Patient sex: M
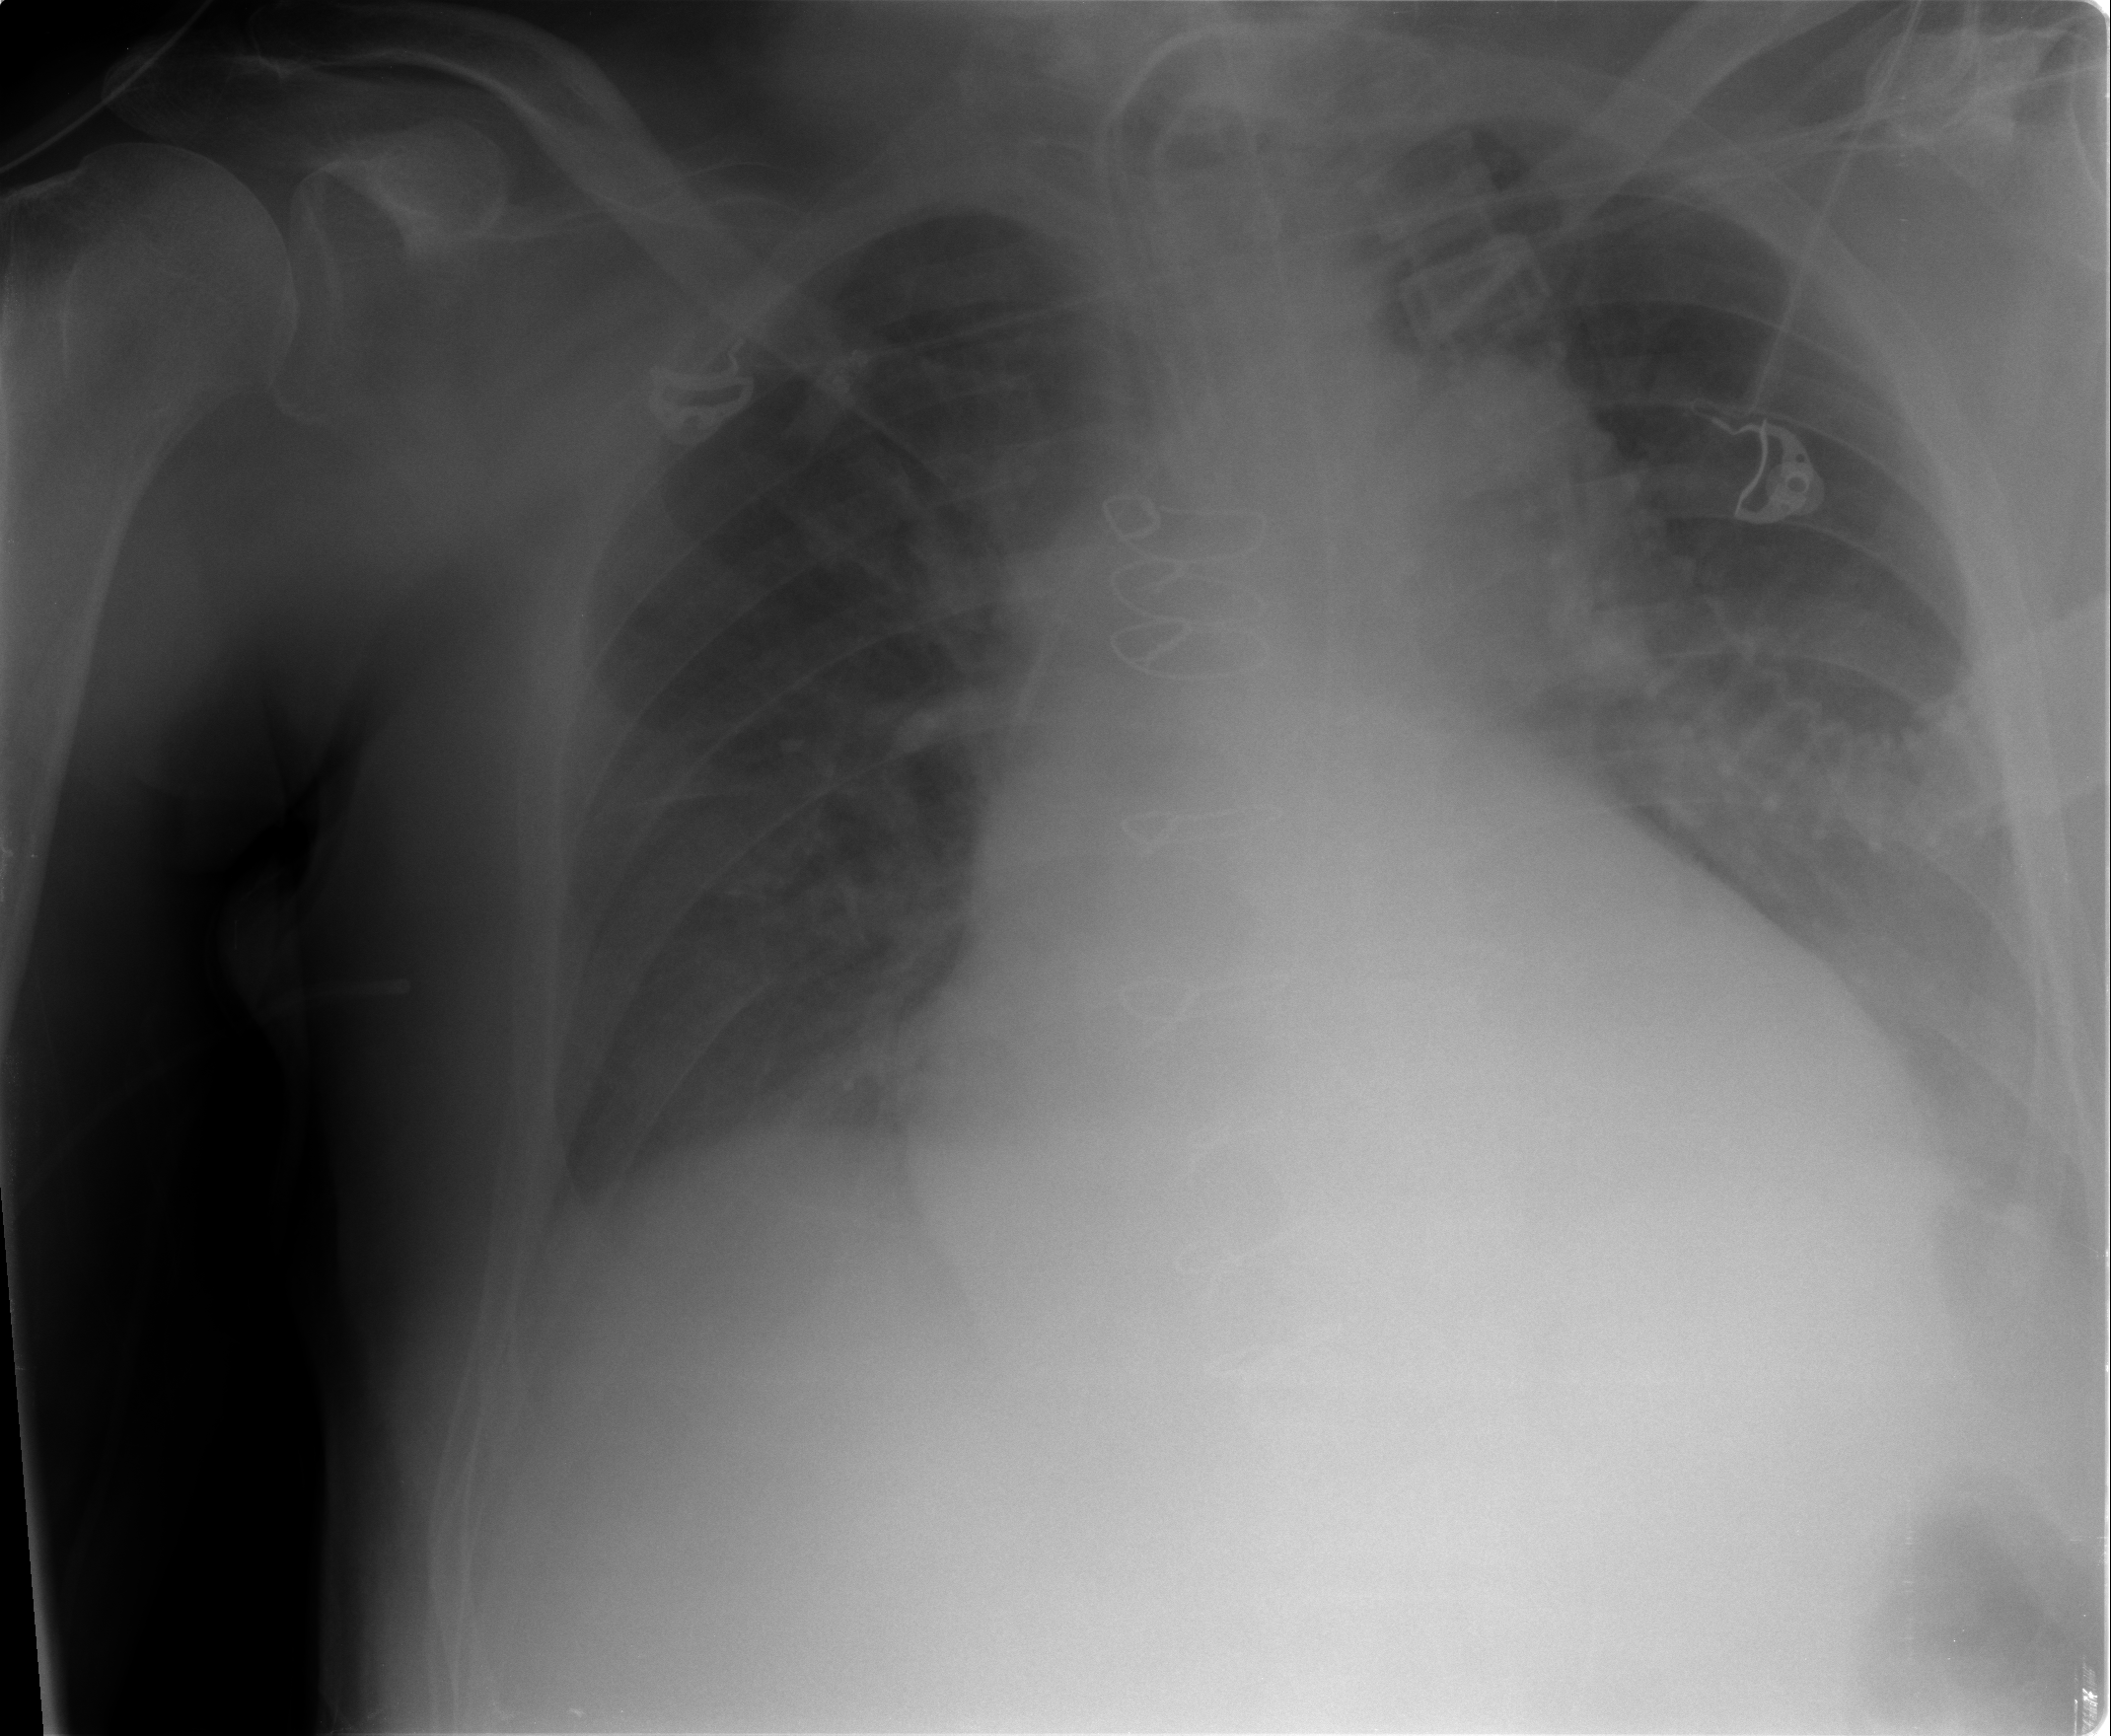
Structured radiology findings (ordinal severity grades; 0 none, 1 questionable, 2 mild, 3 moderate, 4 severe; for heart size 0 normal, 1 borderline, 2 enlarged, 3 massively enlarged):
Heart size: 2
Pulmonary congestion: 3
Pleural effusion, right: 2
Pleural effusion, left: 2
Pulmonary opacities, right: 2
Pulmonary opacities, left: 1
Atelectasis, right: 2
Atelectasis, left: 2